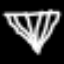
Label: diamond